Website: macys
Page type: cart
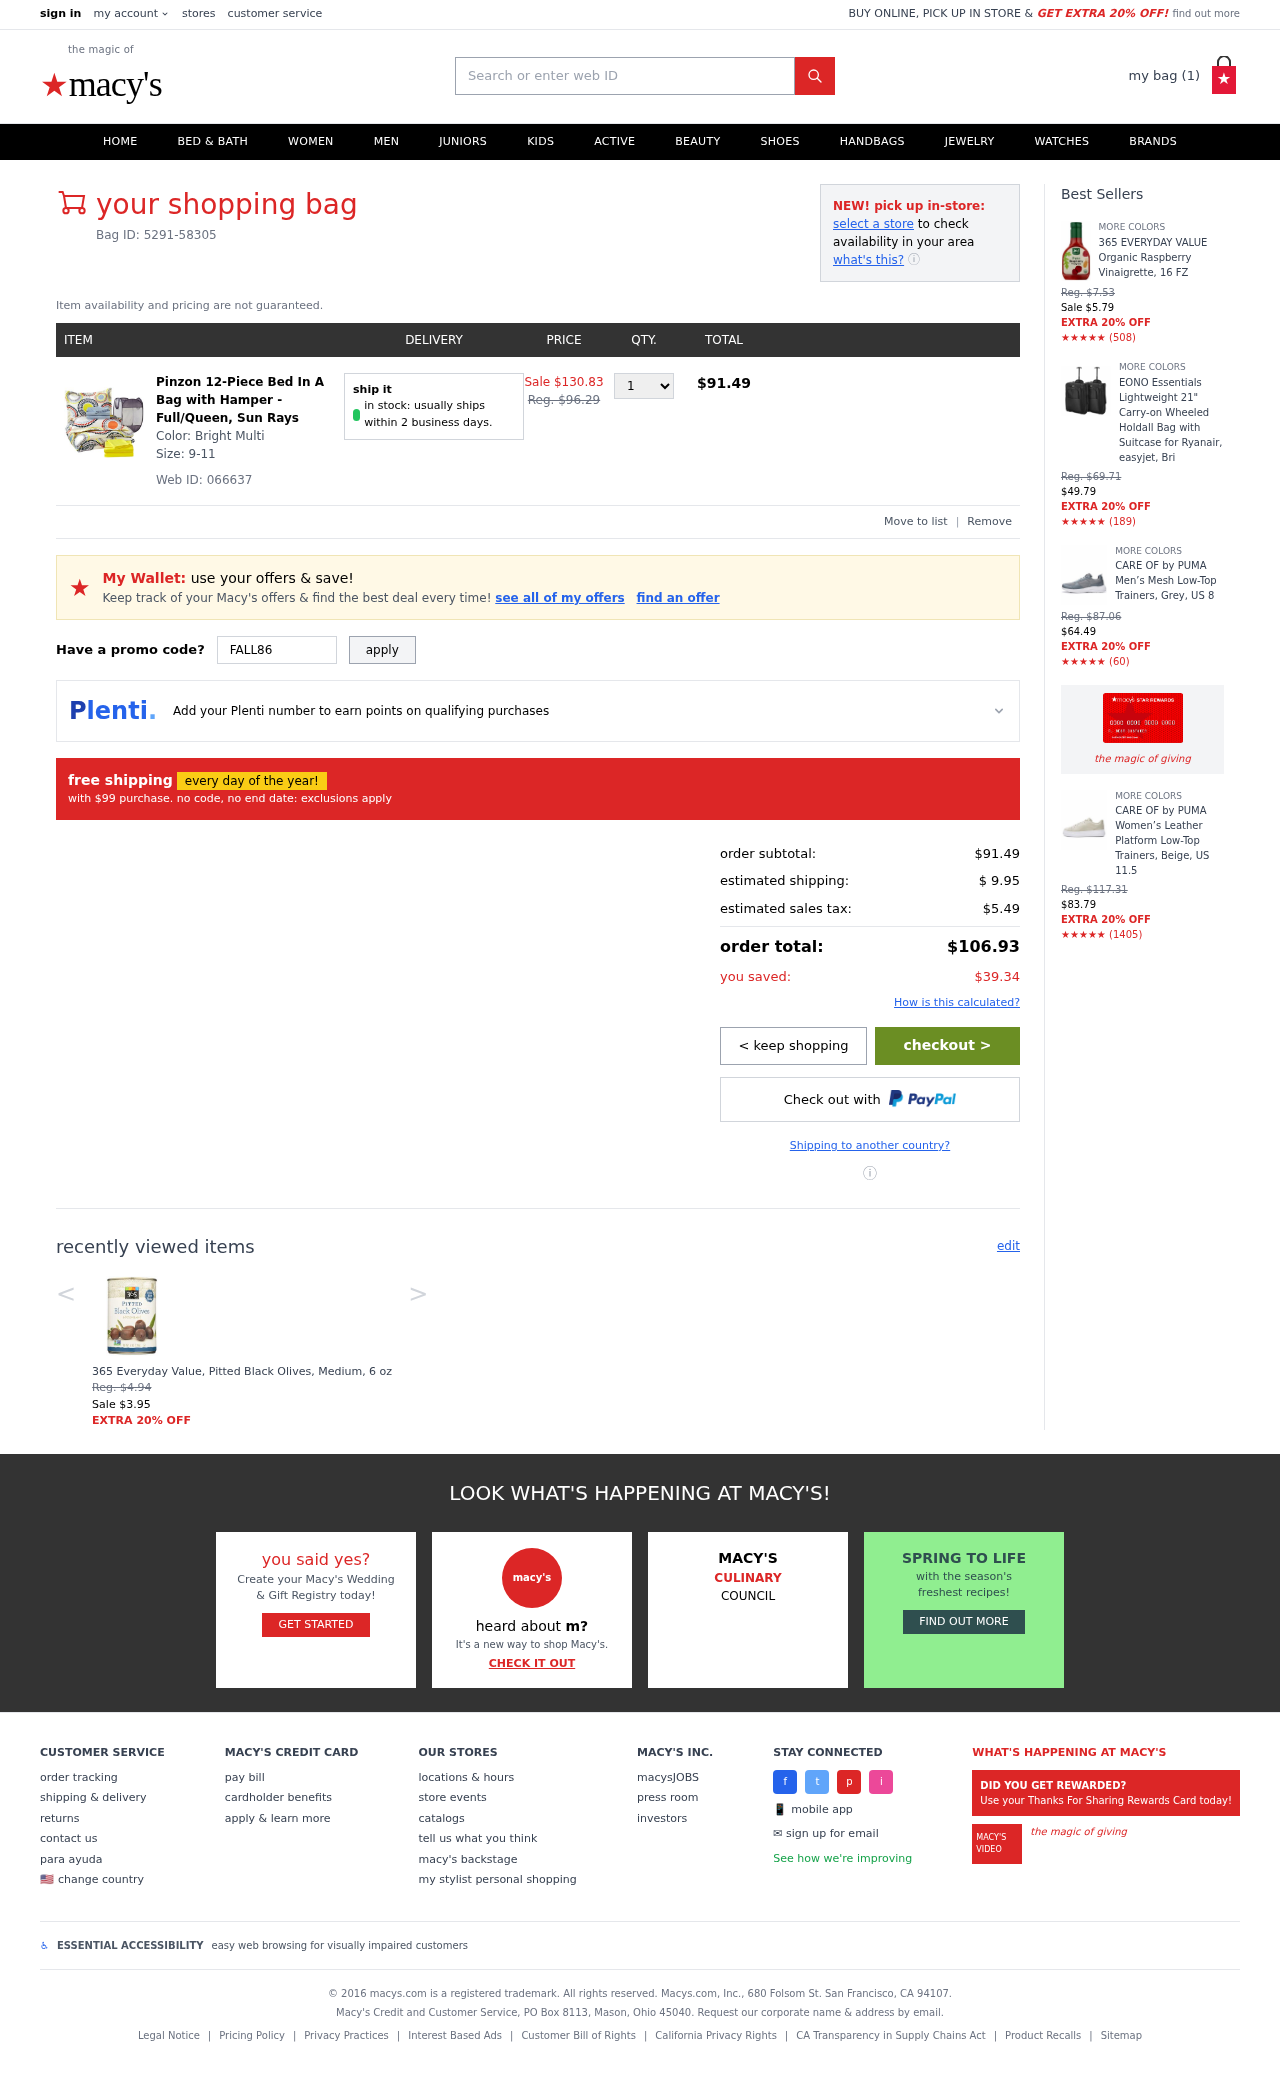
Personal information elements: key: PII_PROMO_CODE
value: FALL86
Product elements: key: PRODUCT1_NAME
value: Pinzon 12-Piece Bed In A Bag with Hamper - Full/Queen, Sun Rays
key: PRODUCT1_PRICE
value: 91.49
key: PRODUCT1_QUANTITY
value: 1
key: PRODUCT2_NAME
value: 365 Everyday Value, Pitted Black Olives, Medium, 6 oz
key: PRODUCT2_PRICE
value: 3.95
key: PRODUCT3_NAME
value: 365 EVERYDAY VALUE Organic Raspberry Vinaigrette, 16 FZ
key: PRODUCT3_NUM_RATINGS
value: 508
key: PRODUCT3_PRICE
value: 5.79
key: PRODUCT4_NAME
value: EONO Essentials Lightweight 21" Carry-on Wheeled Holdall Bag with Suitcase for Ryanair, easyjet, Bri
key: PRODUCT4_NUM_RATINGS
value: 189
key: PRODUCT4_PRICE
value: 49.79
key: PRODUCT5_NAME
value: CARE OF by PUMA Men’s Mesh Low-Top Trainers, Grey, US 8
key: PRODUCT5_NUM_RATINGS
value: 60
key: PRODUCT5_PRICE
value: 64.49
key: PRODUCT6_NAME
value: CARE OF by PUMA Women’s Leather Platform Low-Top Trainers, Beige, US 11.5
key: PRODUCT6_NUM_RATINGS
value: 1405
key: PRODUCT6_PRICE
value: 83.79
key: PRODUCT1_ORIGINAL_PRICE
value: Sale $130.83
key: PRODUCT1_TOTAL
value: $91.49
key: PRODUCT2_ORIGINAL_PRICE
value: Reg. $4.94
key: PRODUCT3_ORIGINAL_PRICE
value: Reg. $7.53
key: PRODUCT3_RATING
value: ★★★★★
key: PRODUCT4_ORIGINAL_PRICE
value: Reg. $69.71
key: PRODUCT4_RATING
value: ★★★★★
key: PRODUCT5_ORIGINAL_PRICE
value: Reg. $87.06
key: PRODUCT5_RATING
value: ★★★★★
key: PRODUCT6_ORIGINAL_PRICE
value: Reg. $117.31
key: PRODUCT6_RATING
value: ★★★★★
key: PRODUCT_WEB_ID
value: Web ID: 066637
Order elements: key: ORDER_NUM_ITEMS
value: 1
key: ORDER_BAG_ID
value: Bag ID: 5291-58305
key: ORDER_SUBTOTAL
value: $91.49
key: ORDER_SHIPPING_COST
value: $ 9.95
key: ORDER_TAX
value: $5.49
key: ORDER_TOTAL
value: $106.93
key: ORDER_SAVINGS
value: $39.34
Search elements: key: HEADER_SEARCH
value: Search or enter web ID